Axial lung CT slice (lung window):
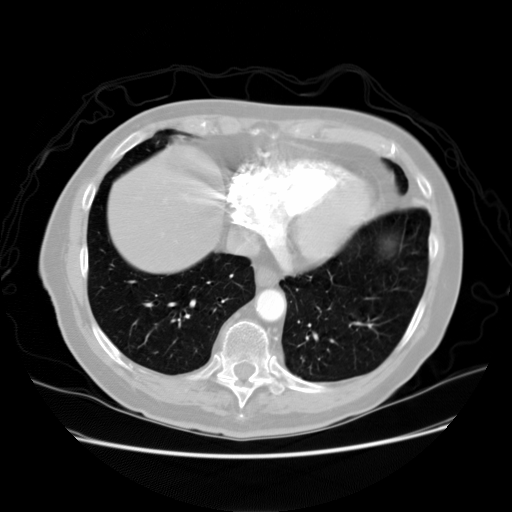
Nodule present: no